Field crop: maize
Growth stage: 1
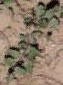
Species: convolvulus